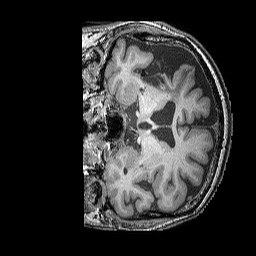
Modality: T1w
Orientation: coronal
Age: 61
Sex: male
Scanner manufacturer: siemens
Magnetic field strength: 3 T
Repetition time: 2.25 s
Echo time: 0.00415 s